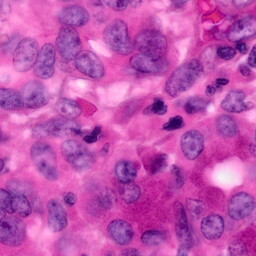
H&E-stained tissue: Pancreatic